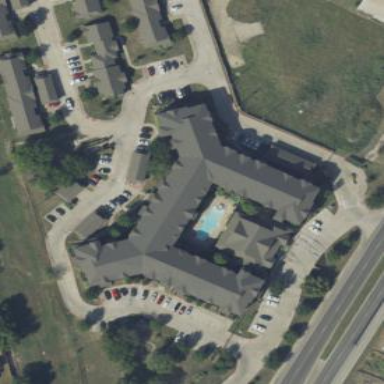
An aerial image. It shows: Building.